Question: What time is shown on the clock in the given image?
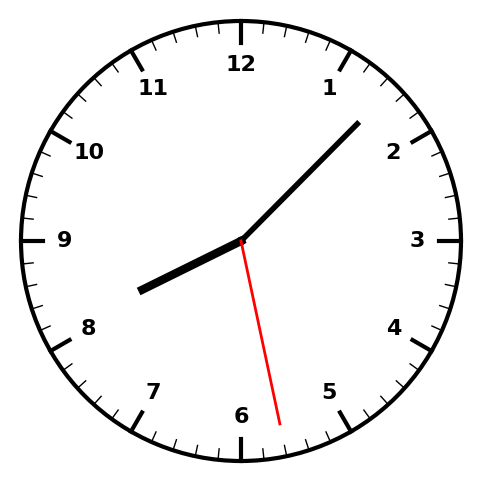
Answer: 08:07:28